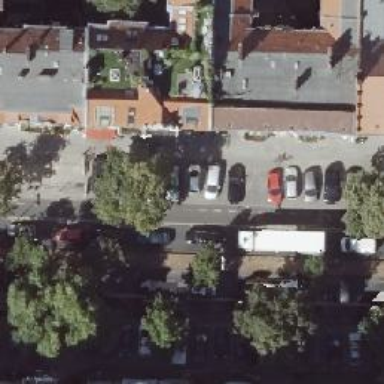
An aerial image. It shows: Secondary road with asphalt surface and street side parking available on the right.